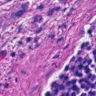
Metastatic tissue present: yes